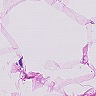
Metastatic tissue present: no